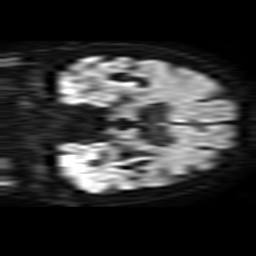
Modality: TRACE
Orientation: coronal
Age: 50
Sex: male
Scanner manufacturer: philips
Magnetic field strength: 3 T
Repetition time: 4.35 s
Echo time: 0.06115 s